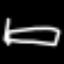
Label: bed